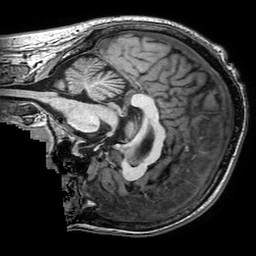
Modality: T1w
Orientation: sagittal
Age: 39
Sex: male
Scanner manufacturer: philips
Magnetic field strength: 3 T
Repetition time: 0.006544 s
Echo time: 0.002945 s